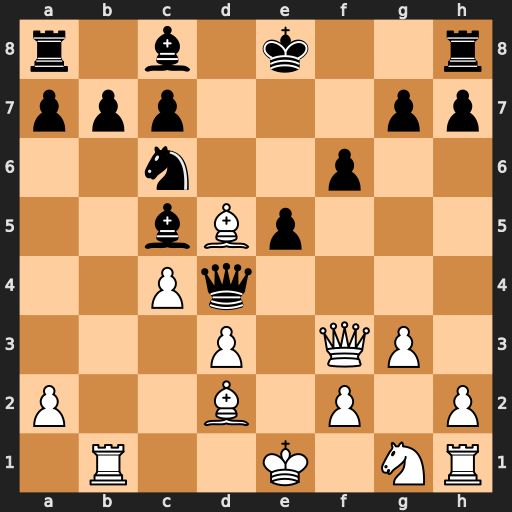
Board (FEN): r1b1k2r/ppp3pp/2n2p2/2bBp3/2Pq4/3P1QP1/P2B1P1P/1R2K1NR
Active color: w
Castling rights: Kkq
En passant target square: -
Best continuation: Ne2 Qxf2+ Qxf2 Bxf2+ Kxf2